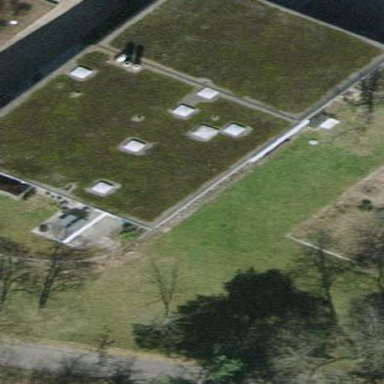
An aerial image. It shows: School building.